Question: I've a gmap loading problem with Google JavaScript API and it does not load completely when initialized the project. I tried all of available solutions but it did not work. In addition, if reloaded or resized the page, it works.
'''
<script type="text/javascript" src="http://maps.google.com/maps/api/js?key=AIzaSyDWTQpi0GTmb6hoIjbBlcGYfZLAkaDmqLI"></script>
@Scripts.Render("~/bundles/gmaps")
<script type="text/javascript">
$(document).ready(function () {
var map = new GMaps({
div: '#gmap_basic',
lat: 25.261502,
lng: 55.29155,
zoom: 15,
width: '100%',
height: '300px',
});
map.addMarker({
lat: 25.261502,
lng: 55.29155,
});
})
</script>
'''
'''
<div class="portlet-body">
<div id="gmap_basic" class="gmaps"></div>
</div>
'''
Just seems top left of the page! how can I fix this problem?

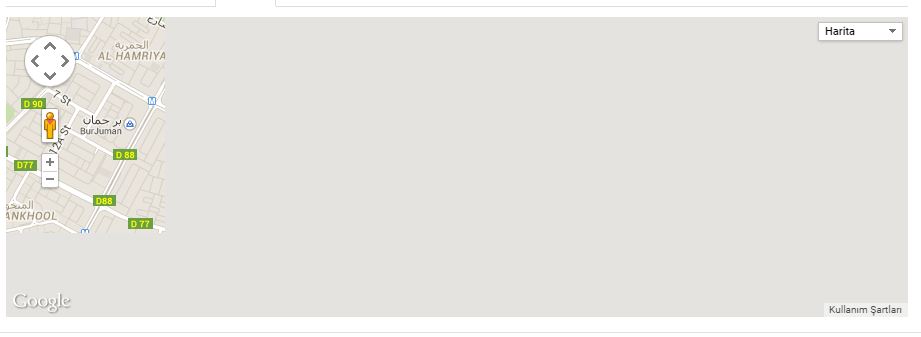
Answer: I'm using "bootstrap" my project. So, bootstrap provides a method to do this with the <URL> event. And I solved the problem. I hope that it will be useful to everbody.
'''
<div class="portlet-body">
<div id="gmap_basic" class="gmaps"></div>
</div>
'''
'''
<script type="text/javascript">
$(document).ready(function () {
$('#tabGmap').on('shown.bs.tab', function (e) {
var Lat = 'your map lat';
var Lon = 'your map lon';
var map = new GMaps({
div: '#gmap_basic',
lat: Lat,
lng: Lon,
zoom: 14,
scaleControl: false,
width: '100%',
height: '300px',
center: new google.maps.LatLng(Lat, Lon)
});
map.addMarker({
title: 'Map title',
lat: Lat,
lng: Lon
});
});
})
</script>
'''